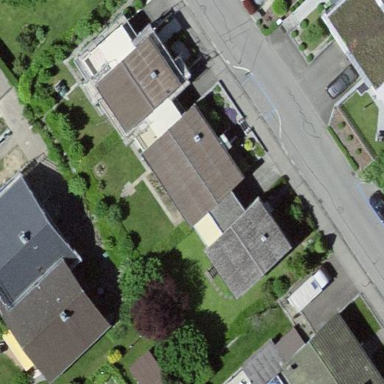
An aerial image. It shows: Residential building.